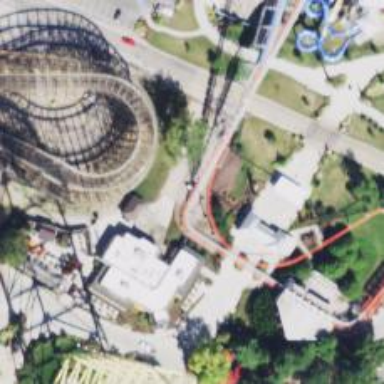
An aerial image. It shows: Thrilling roller coaster attraction.